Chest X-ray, AP view. Patient: 66 years old, sex M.
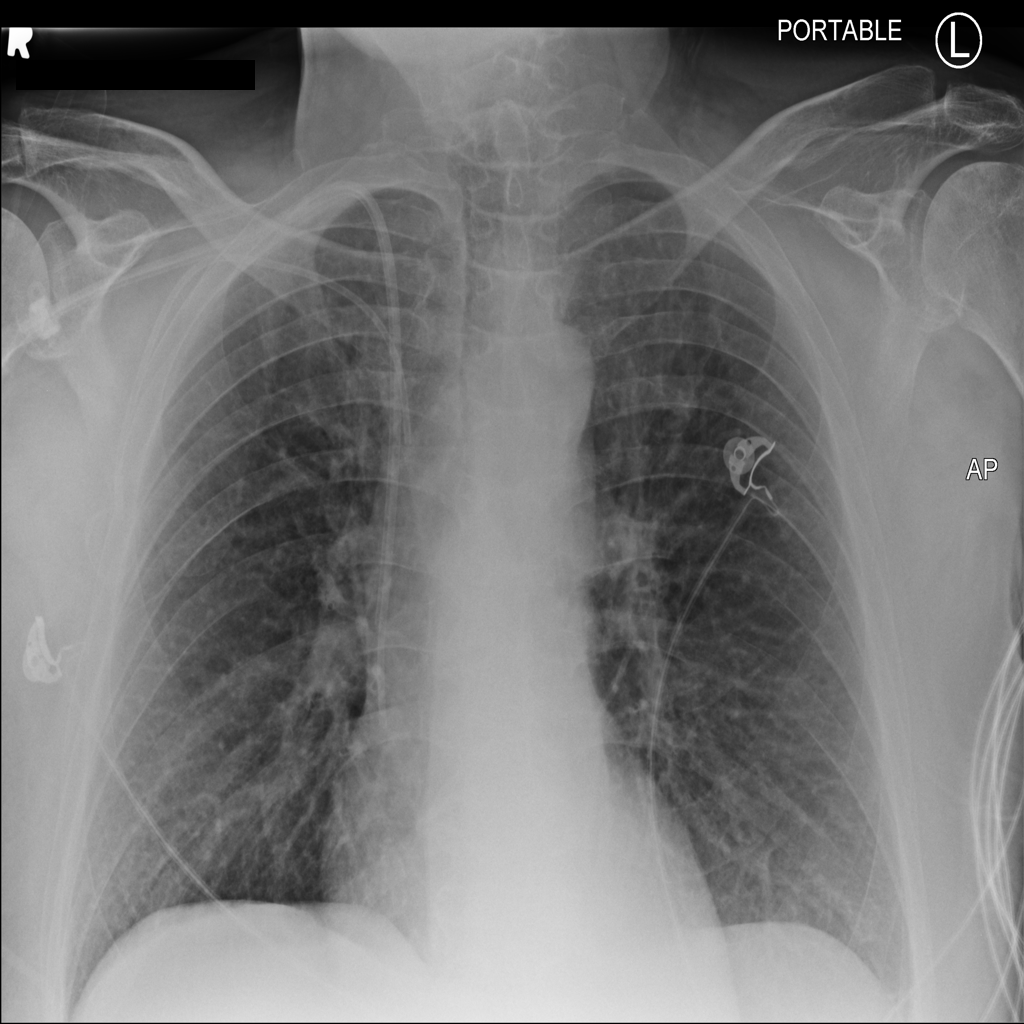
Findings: No Finding